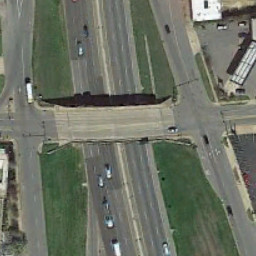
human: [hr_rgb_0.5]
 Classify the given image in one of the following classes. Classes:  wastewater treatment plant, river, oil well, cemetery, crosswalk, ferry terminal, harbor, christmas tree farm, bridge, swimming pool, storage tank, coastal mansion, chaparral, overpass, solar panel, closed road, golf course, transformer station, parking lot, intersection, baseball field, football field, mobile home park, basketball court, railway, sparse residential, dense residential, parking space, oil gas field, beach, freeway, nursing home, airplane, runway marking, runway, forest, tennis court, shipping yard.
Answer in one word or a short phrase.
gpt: overpass